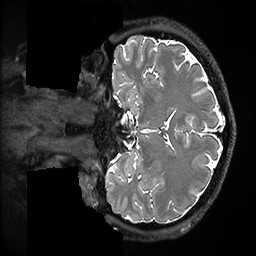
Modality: T2w
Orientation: coronal
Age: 43
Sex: male
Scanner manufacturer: ge
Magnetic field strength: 3 T
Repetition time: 3.202 s
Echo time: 0.05892 s